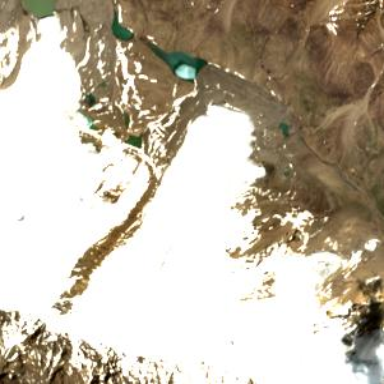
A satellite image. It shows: Majestic glacier in the distance.